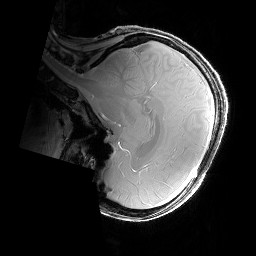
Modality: PDw
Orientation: sagittal
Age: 25
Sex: female
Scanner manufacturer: siemens
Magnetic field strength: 6.98 T
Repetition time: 1.3 s
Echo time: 0.00231 s